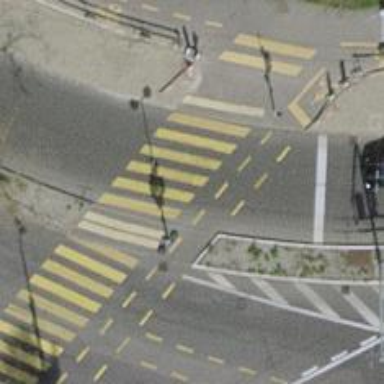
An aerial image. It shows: Road with traffic signals.